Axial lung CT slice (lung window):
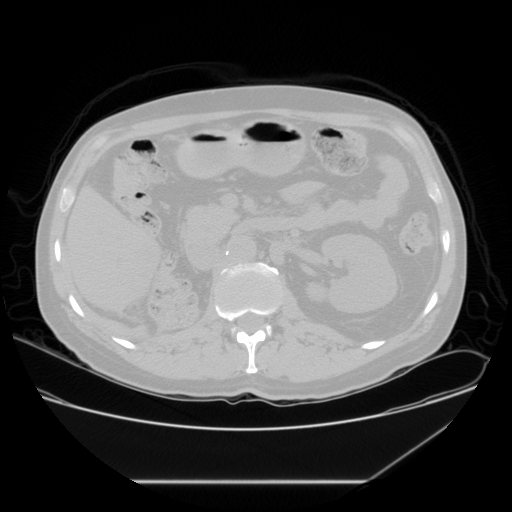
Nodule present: no